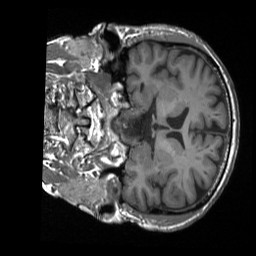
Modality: T1w
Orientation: coronal
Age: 66
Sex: male
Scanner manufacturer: siemens
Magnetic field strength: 3 T
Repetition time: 1.9 s
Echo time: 0.00226 s